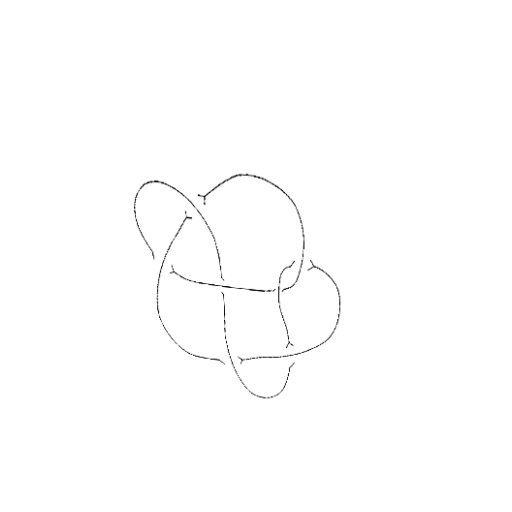
Crossing number: 7